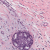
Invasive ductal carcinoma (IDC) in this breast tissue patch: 0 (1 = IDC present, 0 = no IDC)